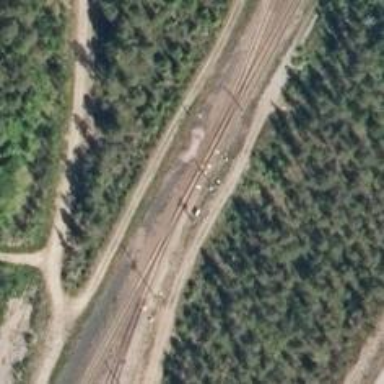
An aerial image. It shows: Railway track with continuous electrified contact lines.